Question: What is the result of this measurement?
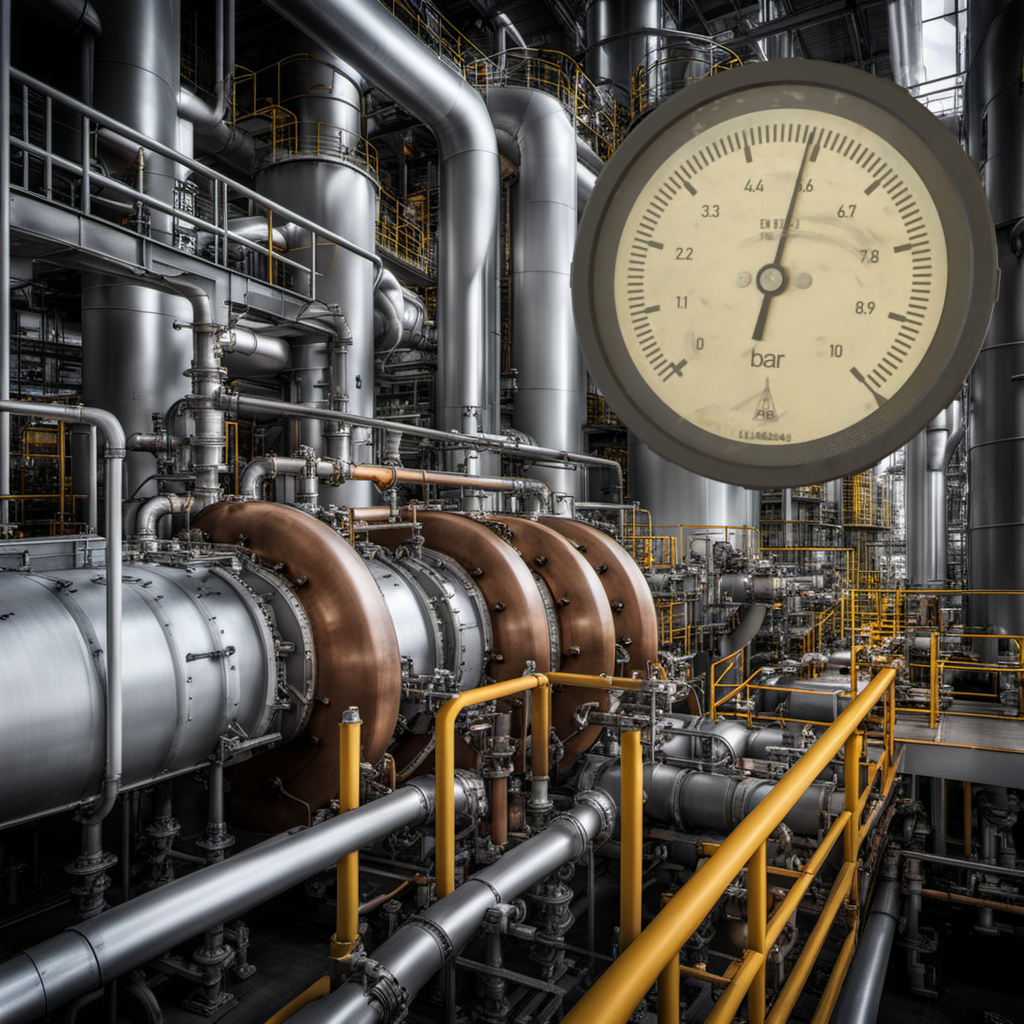
Answer: The result is 5.41
Question: What is the value range of the measurement in the image?
Answer: The range is from 0 to 10
Question: What is the minimum and maximum reading range of the measurement in the image?
Answer: The minimum value is 0 and the maximum value is 10